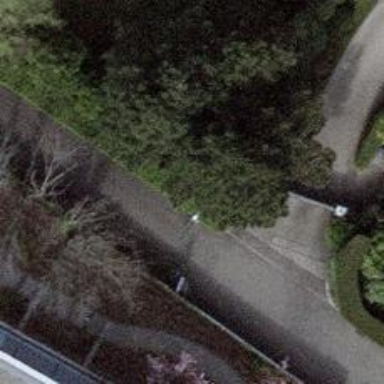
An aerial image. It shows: Pedestrian path with asphalt surface.